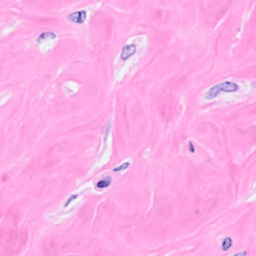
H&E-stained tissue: Breast